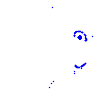
Particle: pion